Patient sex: M
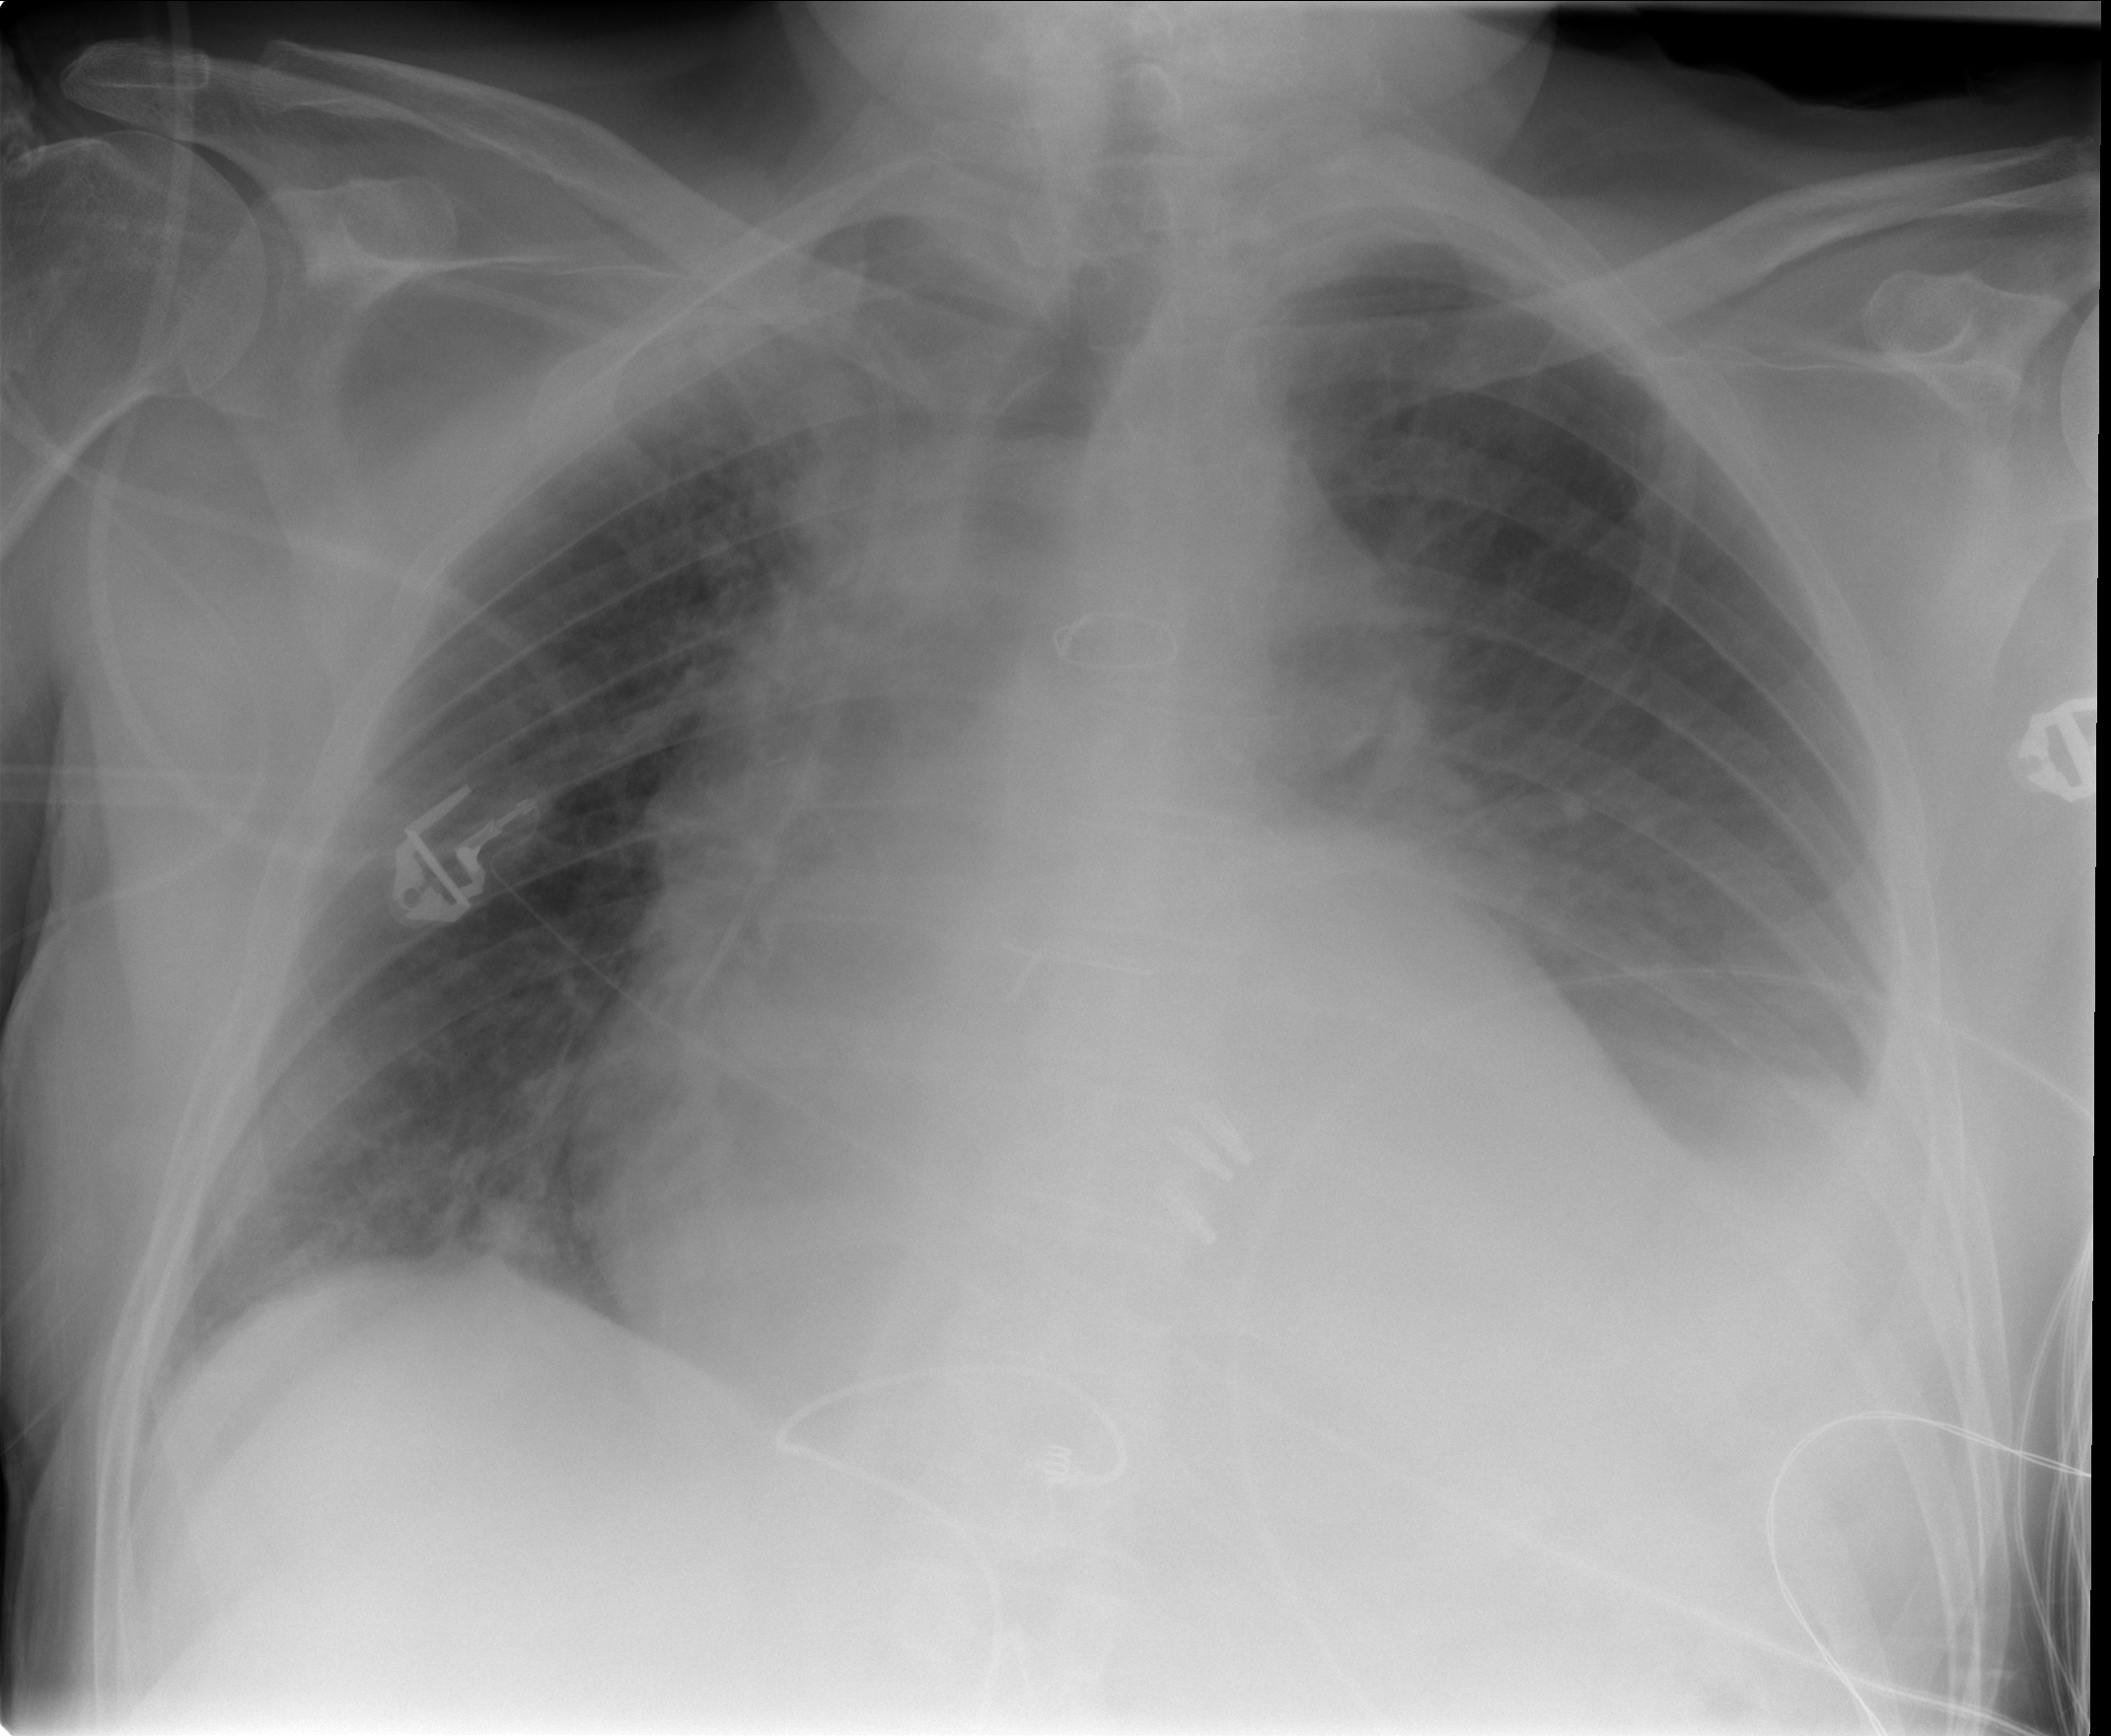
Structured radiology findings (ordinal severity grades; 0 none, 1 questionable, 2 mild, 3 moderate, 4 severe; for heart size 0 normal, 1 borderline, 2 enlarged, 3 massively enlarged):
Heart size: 3
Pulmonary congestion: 3
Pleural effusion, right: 2
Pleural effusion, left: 3
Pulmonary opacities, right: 2
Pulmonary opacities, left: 2
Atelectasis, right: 2
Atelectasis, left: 3